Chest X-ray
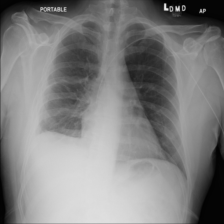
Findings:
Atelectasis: negative
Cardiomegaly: negative
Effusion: negative
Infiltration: negative
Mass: negative
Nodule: negative
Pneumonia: negative
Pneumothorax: negative
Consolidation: negative
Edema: negative
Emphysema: negative
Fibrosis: negative
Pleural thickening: negative
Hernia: negative